Question: I seem to have some problems figuring out how 'at=...' in 'mtext(...)' functions.
If I plot some scatter plots with added text
'''
df <- data.frame(x1=rnorm(20),x2=rnorm(20),x3=rnorm(20),x4=rnorm(20),x5=rnorm(20),x6=rnorm(20),x7=rnorm(20),x8=rnorm(20),x9=rnorm(20),x10=rnorm(20),x11=rnorm(20),x12=rnorm(20),x13=c(2,1,1,2,2,1,2,1,2,2,1,1,2,1,2,2,1,2,1,1))
par(mfrow=c(1,4))
plot(x1~x4,data=df);mtext(c("Scatter plot 1","Test"), at=c(1,1), line=c(0,1))
plot(x2~x3,data=df);mtext(c("Scatter plot 2","Test"), at=c(1,1), line=c(0,1))
plot(x5~x6,data=df);mtext(c("Scatter plot 3","Test"), at=c(1,1), line=c(0,1))
plot(x7~x8,data=df);mtext(c("Scatter plot 4","Test"), at=c(1,1), line=c(0,1))
'''
I get something like

Why are the added texts being printed in dissimilar locations in respect to their plots? What makes 'at=c(1,1)' function differently with each plot? There seems to be no consistency in this pattern.
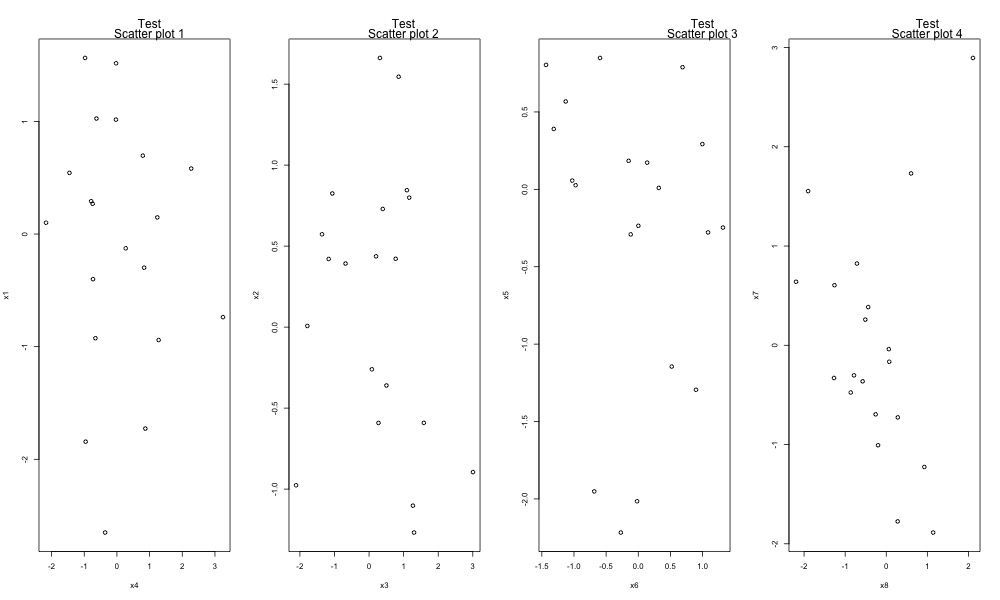
Answer: You can read in '?mtext':
> at: give location of each string in user coordinates. If the component of at corresponding to a particular text item is not a finite value (the default), the location will be determined by adj
So you can put 'at=Inf' and adjust the place with 'adj', it will work as if your 'x-axis' went from '0' to '1'.
For example, you can try:
'''
plot(0:10, 0:10)
mtext(side=1, line=0, at=Inf, "text 1", adj=0.9)
mtext(side=1, line=0, at=Inf, "text 1", adj=0.3)
'''